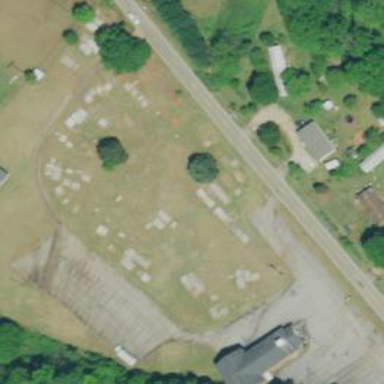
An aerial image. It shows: Cemetery.